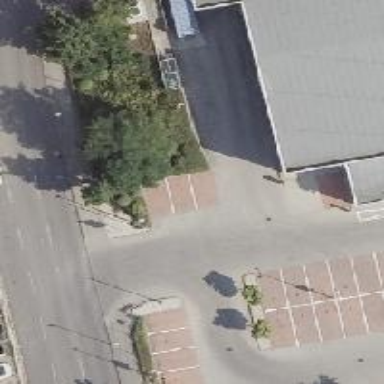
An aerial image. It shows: Road serving as parking aisle.